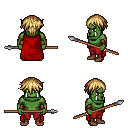
a pixel art fantasy rpg character, male body template, orc, green skin, red cape, red pants, blonde short bangs hairstyle, cloth bracers, brown shoes, spear, four views (front, back, left, right), 2x2 character sprite sheet, small pixel art, hard edges, no anti-aliasing